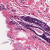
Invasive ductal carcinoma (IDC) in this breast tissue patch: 0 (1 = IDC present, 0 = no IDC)